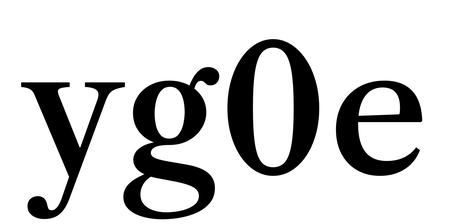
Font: LibreCaslonText_Medium